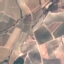
Land use / land cover class: PermanentCrop